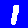
Digit: 1